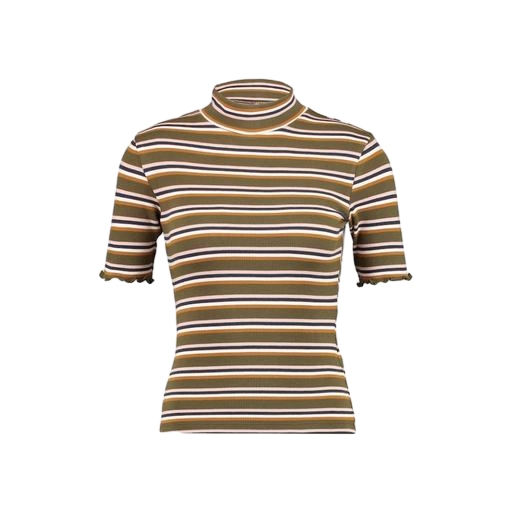
multicolor high neck t-shirt, striped tight fitting tee, multicolor lara turtle neck short sleeved top, white background